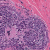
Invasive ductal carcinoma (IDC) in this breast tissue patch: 0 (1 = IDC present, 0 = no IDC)